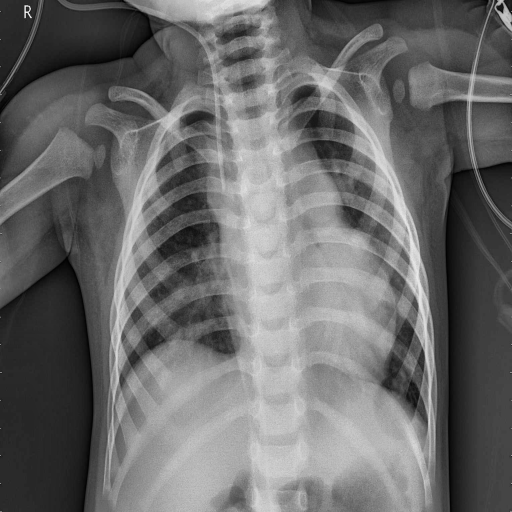
Finding: PNEUMONIA